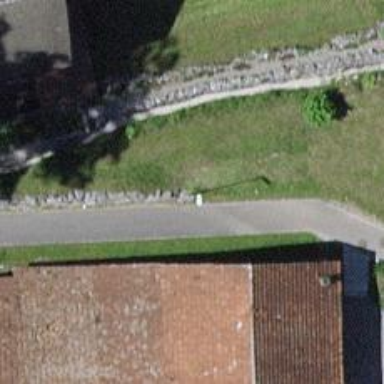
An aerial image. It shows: Retaining wall.